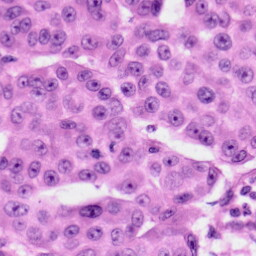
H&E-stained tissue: Skin